Aerial crown-view tile of a tropical tree (Barro Colorado Island, Panama), acquired 20241216:
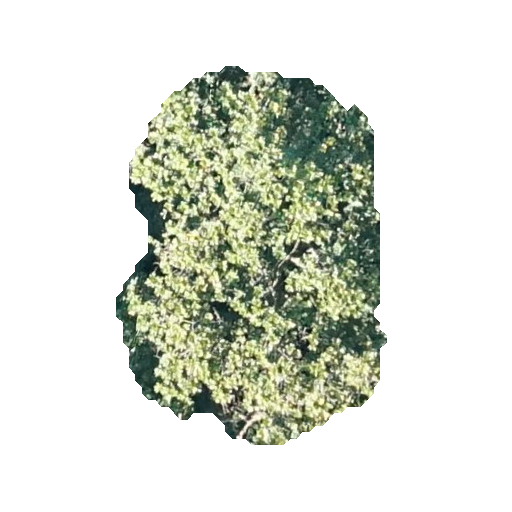
Species: Anacardium excelsum
GBIF accepted scientific name: Anacardium excelsum
Crown area: 115.481 m²